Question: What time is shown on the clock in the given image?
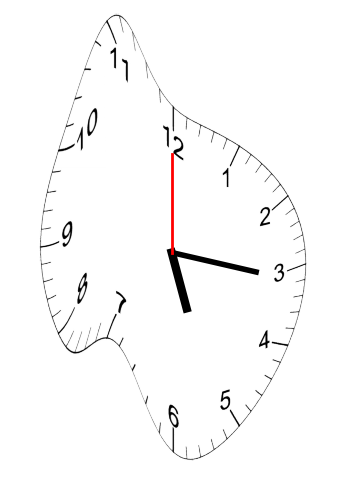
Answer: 05:16:00